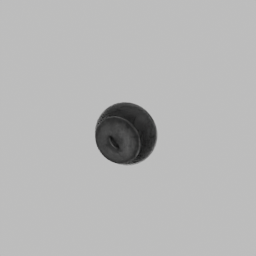
Label: tools